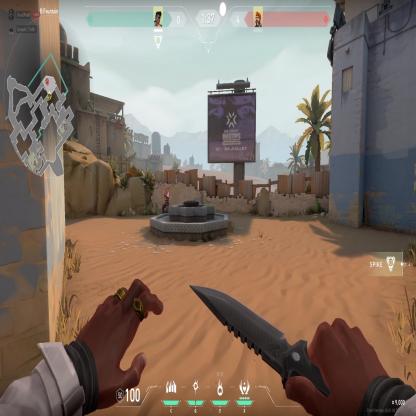
Label: enemy